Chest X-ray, PA view. Patient: 58 years old, sex F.
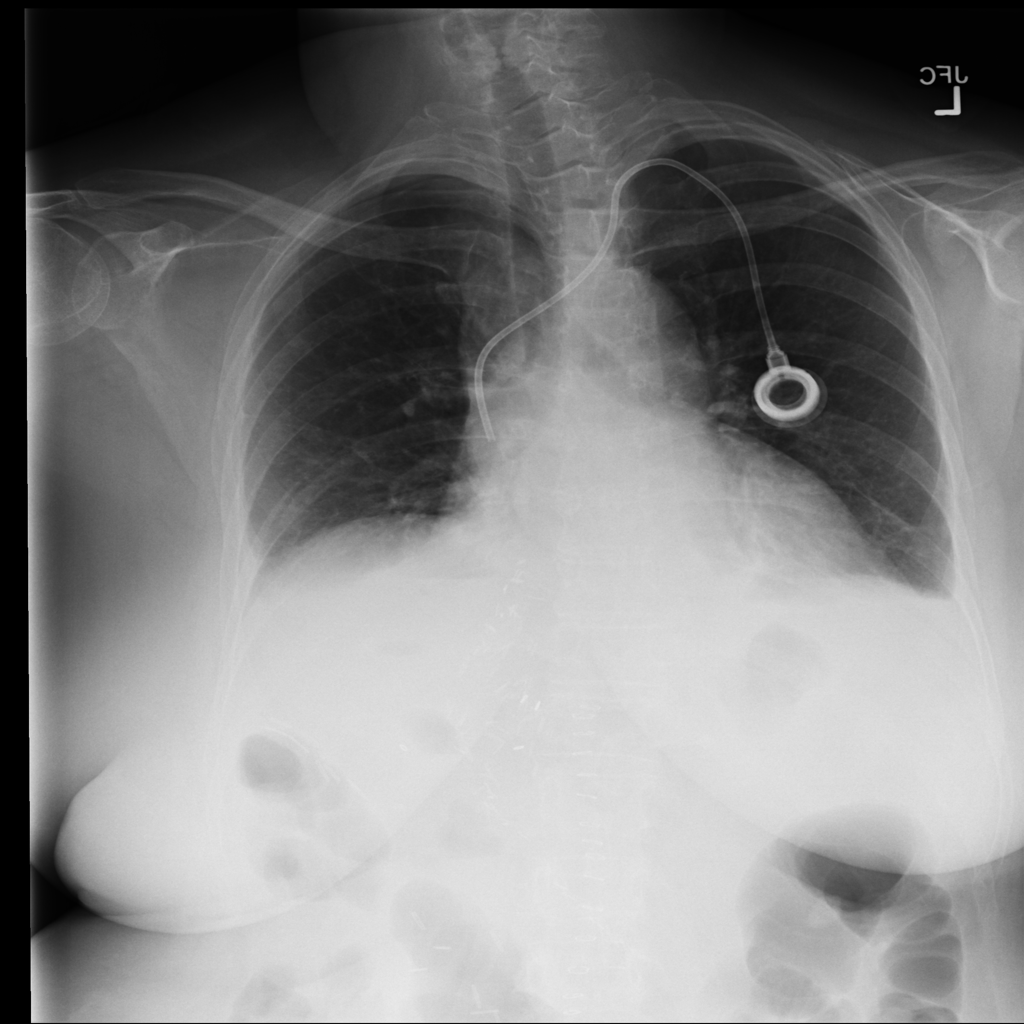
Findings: Effusion, Pneumothorax